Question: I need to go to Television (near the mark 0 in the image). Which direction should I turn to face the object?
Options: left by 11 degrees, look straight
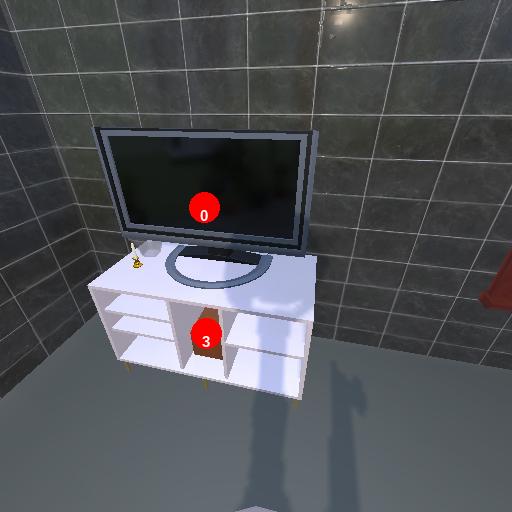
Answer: left by 11 degrees